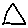
Label: triangle